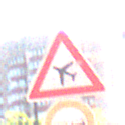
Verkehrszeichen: FlugbetriebRechts
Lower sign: Ueberholverbot
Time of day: MorningAfternoon
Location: Outdoor (Suburban)
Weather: PartlyCloudy
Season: NotSpecified
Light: Natural